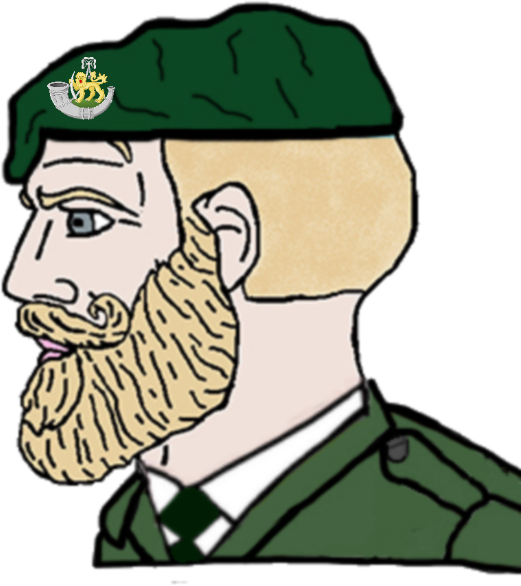
Label: 4_Yes_Chad